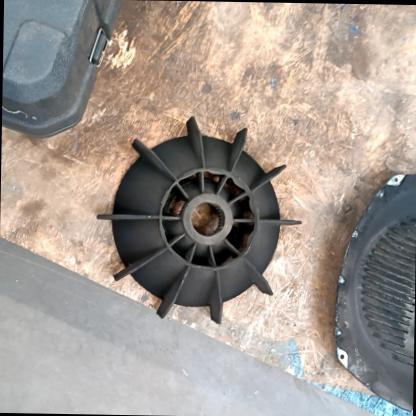
Klasa: inne